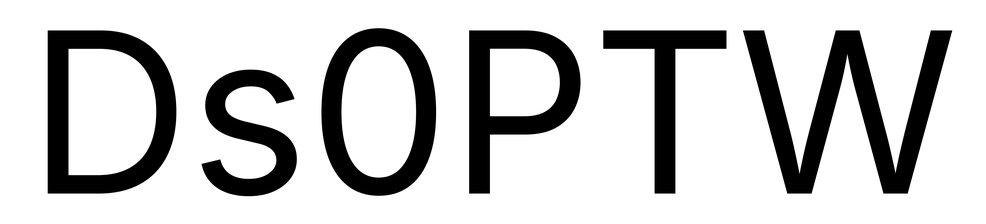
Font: Inter_Regular